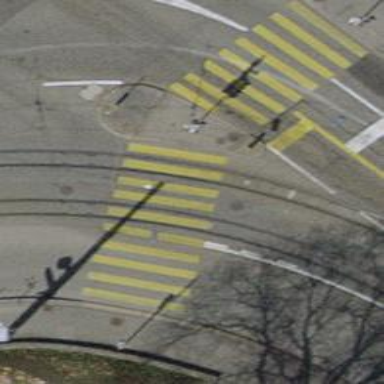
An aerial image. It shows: Tram crossing on the railway.